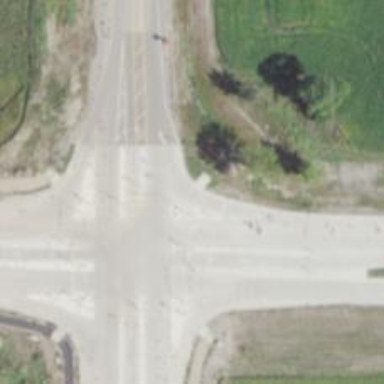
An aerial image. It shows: Marked crossing on path.